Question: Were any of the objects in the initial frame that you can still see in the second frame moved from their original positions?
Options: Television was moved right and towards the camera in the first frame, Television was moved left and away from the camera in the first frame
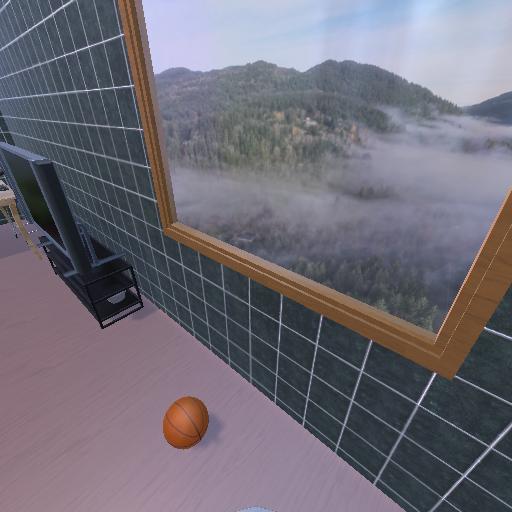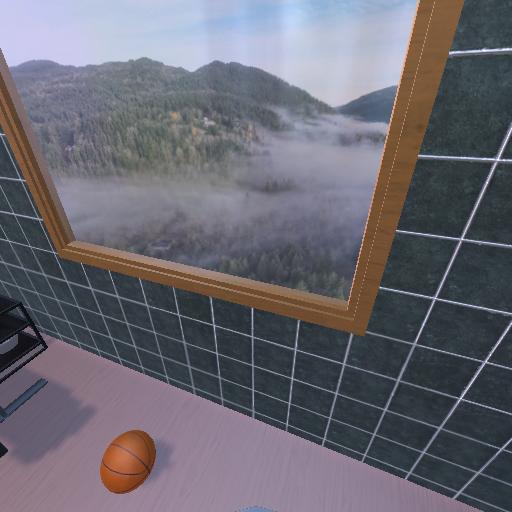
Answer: Television was moved right and towards the camera in the first frame